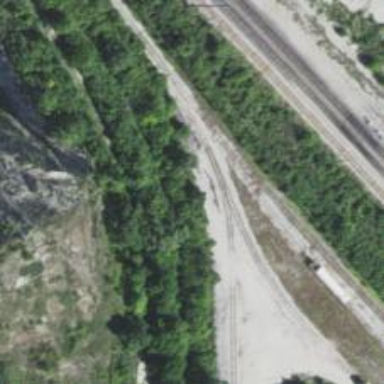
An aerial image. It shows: Abandoned railway.